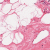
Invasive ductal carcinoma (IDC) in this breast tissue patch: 0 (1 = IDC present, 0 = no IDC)